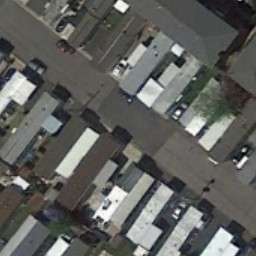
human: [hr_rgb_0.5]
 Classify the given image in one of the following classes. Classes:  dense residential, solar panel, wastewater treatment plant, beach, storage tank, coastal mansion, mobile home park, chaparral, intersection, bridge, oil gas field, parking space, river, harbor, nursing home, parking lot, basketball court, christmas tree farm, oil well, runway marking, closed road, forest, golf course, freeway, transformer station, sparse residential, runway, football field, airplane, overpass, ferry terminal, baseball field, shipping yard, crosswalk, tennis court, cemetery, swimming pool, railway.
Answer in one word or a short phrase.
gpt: mobile home park